Current action and preconditions to check: trajectory_clear

Your task: For each precondition in the list above, predict whether it will hold at this action.

Consider the current scene as observed from the mobile robot's camera, and analyze the predicted future states of all dynamic agents (e.g., people, animals, vehicles, or any moving entities) within the NEXT SECOND.

IMPORTANT: Only answer "very likely" if you are absolutely certain—based on strong, clear evidence—that a dynamic agent will violate the precondition in the predicted future state. Do NOT answer "very likely" for unlikely, ambiguous, or low-probability risks.

Ask yourself for each precondition: Is there a high probability, with clear and convincing evidence, that the predicted future states of any dynamic agent will interfere with the predicted future state of the currently executing action within the NEXT SECOND, causing that precondition to fail?

Assess the risk level based on these predictions. Use "likely" or "very likely" if motions create a clear risk of interference.

Use "neutral" or "improbable" if agents are nearby but their predicted paths are clearly diverging or non-conflicting.

Failure Risk Categories: "very improbable", "improbable", "neutral", "likely", "very likely"

Answer Format: Output ONLY the probability_of_failure value from these categories: "very improbable", "improbable", "neutral", "likely", "very likely"

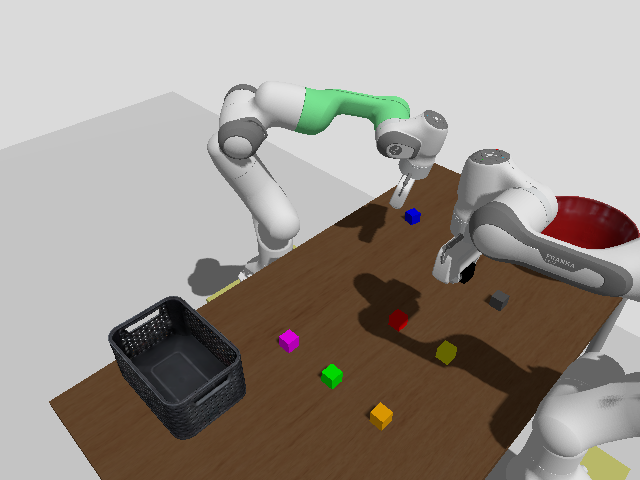

Answer: very improbable